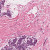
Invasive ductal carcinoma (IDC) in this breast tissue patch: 0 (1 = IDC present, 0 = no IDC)